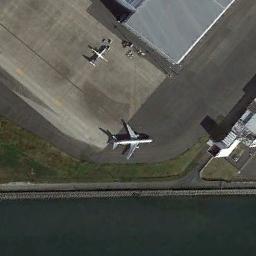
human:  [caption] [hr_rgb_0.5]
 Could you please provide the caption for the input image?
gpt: An airplane is turning around the runway .

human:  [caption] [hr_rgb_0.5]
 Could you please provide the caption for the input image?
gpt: A plane parked on the open area in front of a building while another plane is turning and a dark green river beside .

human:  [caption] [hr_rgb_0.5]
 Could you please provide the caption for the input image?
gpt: An airplane was parked on the airport and an airplane was preparing to take off on the runway .

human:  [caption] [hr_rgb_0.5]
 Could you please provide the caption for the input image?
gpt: Two planes stopped on the runway beside the building .

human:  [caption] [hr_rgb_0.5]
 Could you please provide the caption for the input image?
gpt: Two planes are on the ground between two buildings .